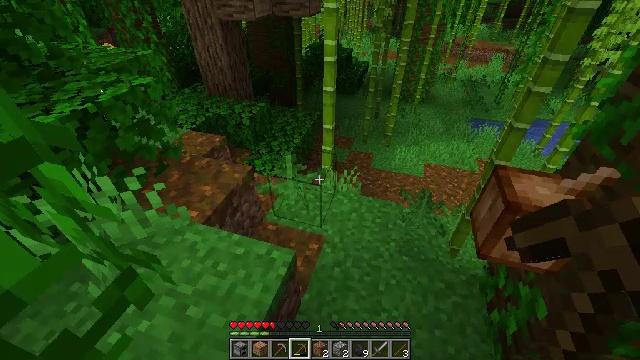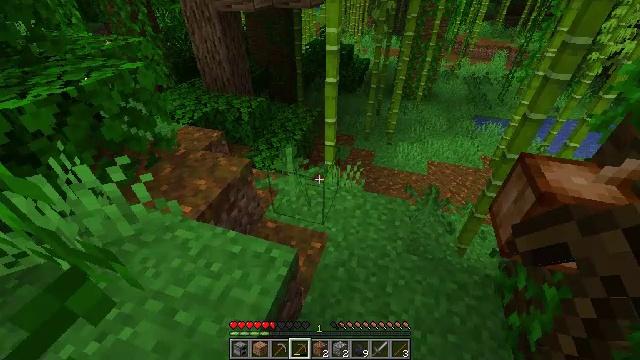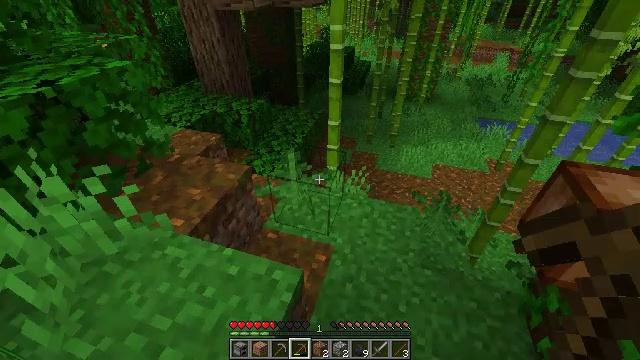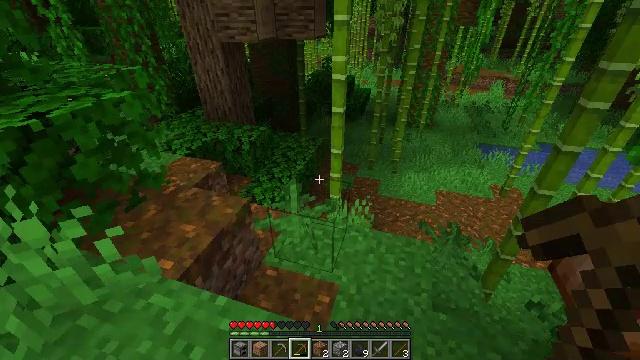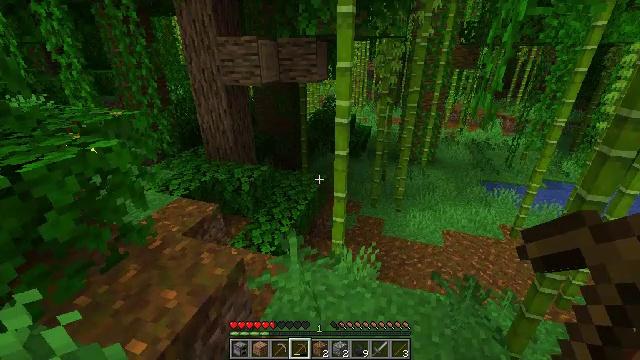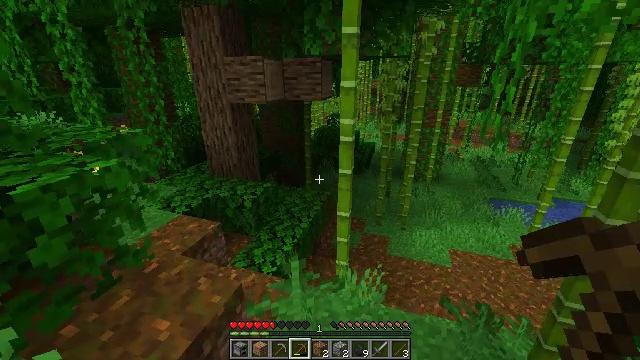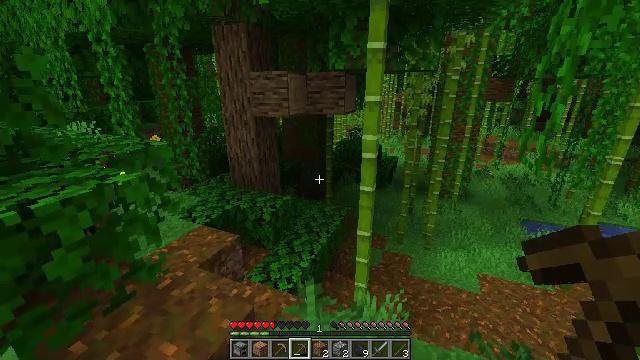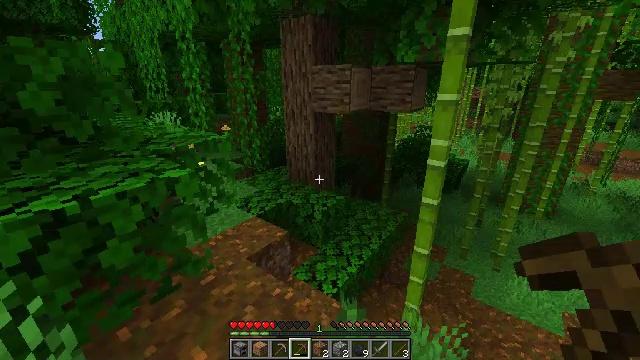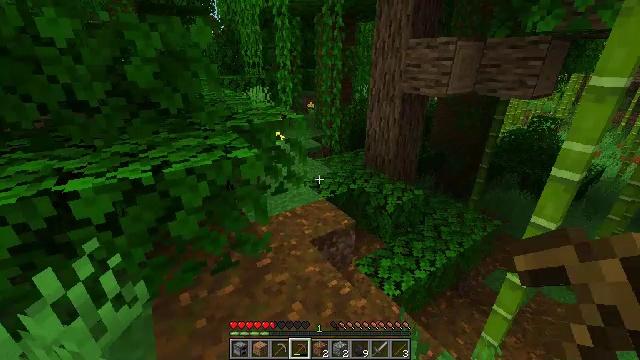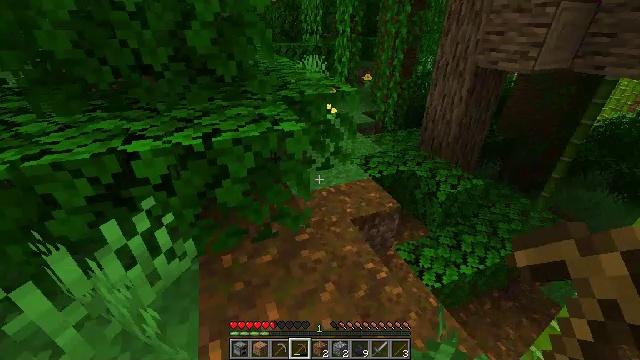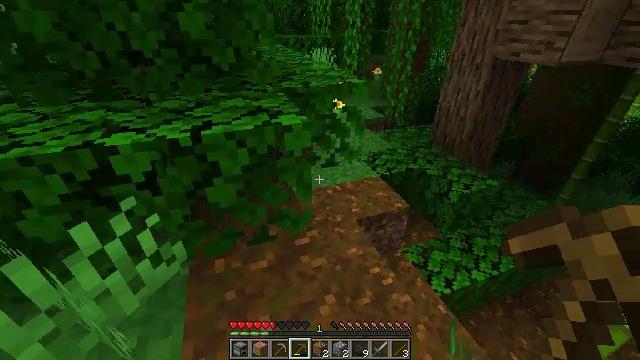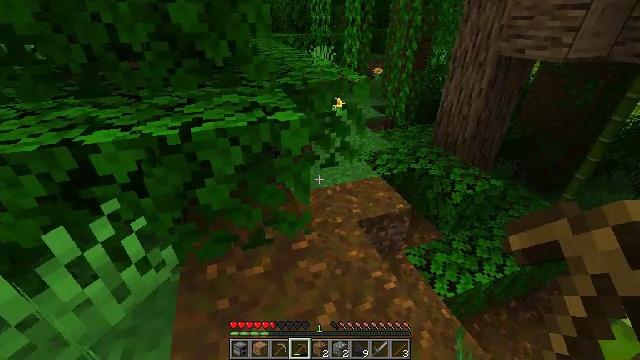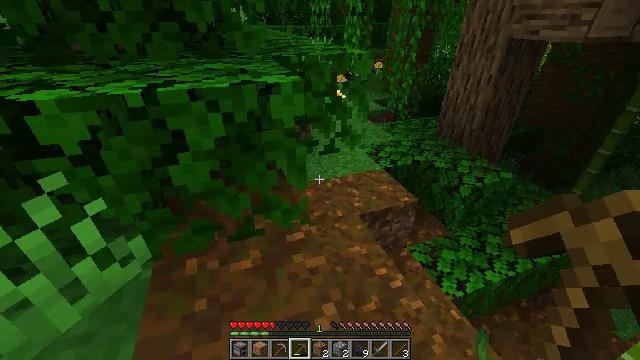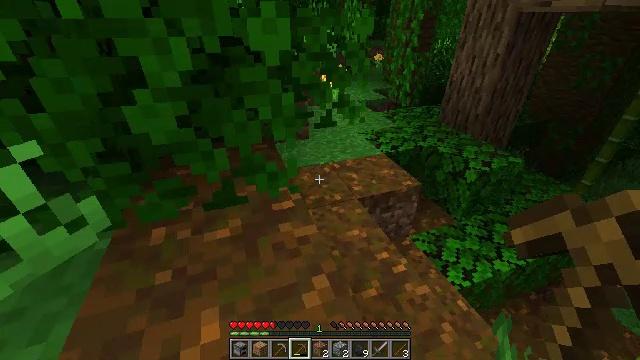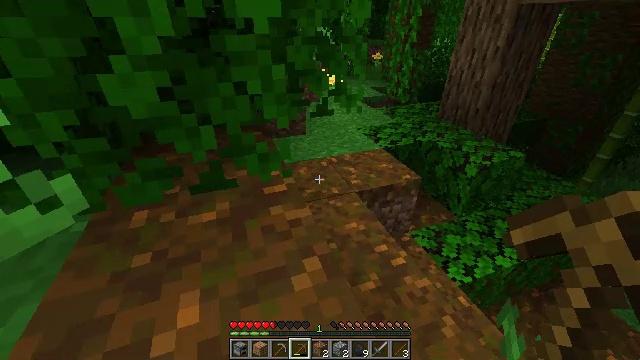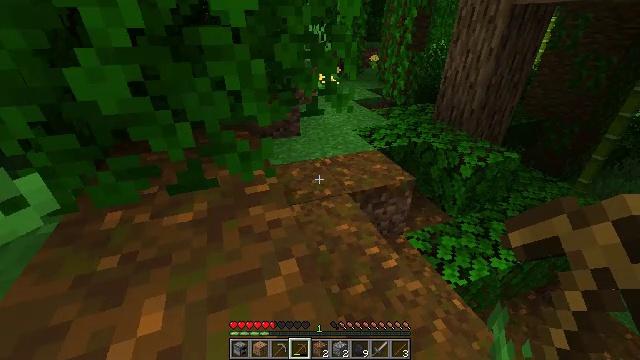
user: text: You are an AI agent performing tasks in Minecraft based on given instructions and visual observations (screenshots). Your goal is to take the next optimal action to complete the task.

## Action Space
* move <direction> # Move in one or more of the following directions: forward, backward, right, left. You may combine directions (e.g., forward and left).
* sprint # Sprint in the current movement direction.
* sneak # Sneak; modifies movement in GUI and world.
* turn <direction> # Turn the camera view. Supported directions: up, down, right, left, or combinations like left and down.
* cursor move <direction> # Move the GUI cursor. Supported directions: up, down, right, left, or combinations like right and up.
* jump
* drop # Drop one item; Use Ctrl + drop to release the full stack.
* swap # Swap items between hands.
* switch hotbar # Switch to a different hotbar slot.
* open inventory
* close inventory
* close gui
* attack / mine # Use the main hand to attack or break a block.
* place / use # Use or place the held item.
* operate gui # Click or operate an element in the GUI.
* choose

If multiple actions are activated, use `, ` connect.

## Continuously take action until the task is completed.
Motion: motion action
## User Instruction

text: Break the melon to get slices.
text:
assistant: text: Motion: move forward
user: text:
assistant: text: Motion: move forward
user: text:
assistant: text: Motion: move forward, turn up
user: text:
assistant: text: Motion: move forward, turn up
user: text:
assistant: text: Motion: move forward, turn up
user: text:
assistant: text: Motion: move forward, turn left and up
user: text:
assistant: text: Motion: move forward, turn left and down
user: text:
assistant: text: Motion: move forward, turn left and down
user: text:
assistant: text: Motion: move forward, turn left and down
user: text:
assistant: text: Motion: move forward, turn left and down
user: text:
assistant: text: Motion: move forward
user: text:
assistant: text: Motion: move forward
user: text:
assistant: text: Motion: move forward
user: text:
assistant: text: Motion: move forward
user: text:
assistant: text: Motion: move forward, jump
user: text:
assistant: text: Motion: move forward, jump
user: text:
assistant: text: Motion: move forward, jump
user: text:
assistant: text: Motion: move forward, jump
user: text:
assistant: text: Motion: move forward, jump
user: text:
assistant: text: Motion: move forward, turn right and up, jump
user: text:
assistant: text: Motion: move forward, turn right and up, jump
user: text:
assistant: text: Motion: move forward, turn up, jump
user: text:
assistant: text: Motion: move forward, turn up, jump
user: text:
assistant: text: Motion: move forward, jump
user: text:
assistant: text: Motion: move forward, jump
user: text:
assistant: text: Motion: move forward, jump
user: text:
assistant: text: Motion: move forward, jump
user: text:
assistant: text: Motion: move forward, jump
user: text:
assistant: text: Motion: move forward, jump
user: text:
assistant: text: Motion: move forward, jump